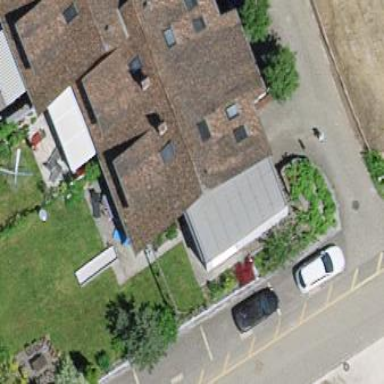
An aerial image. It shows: Terrace building.